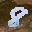
Label: 8